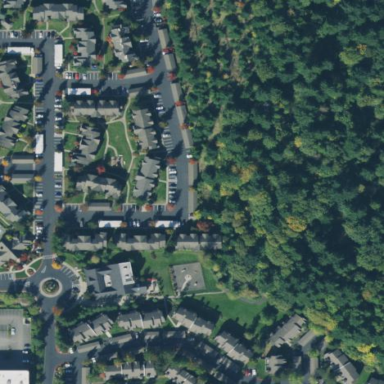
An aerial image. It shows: Residential area with apartments.